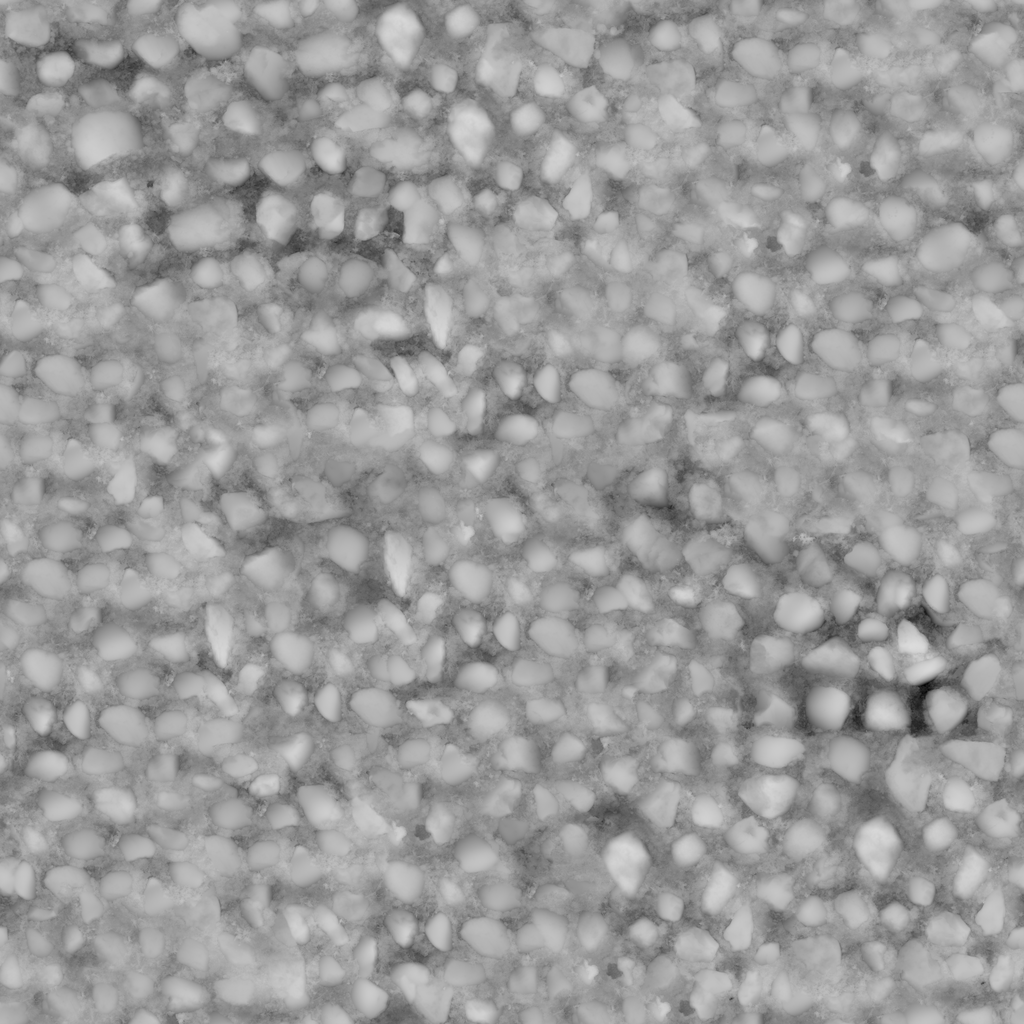
Texture map type: Displacement